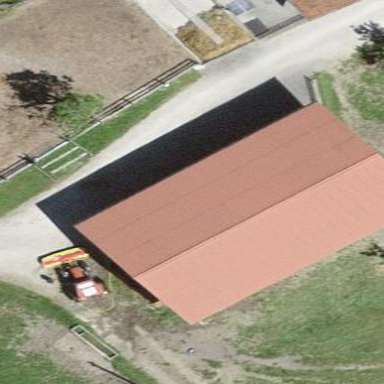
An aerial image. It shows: Barn.